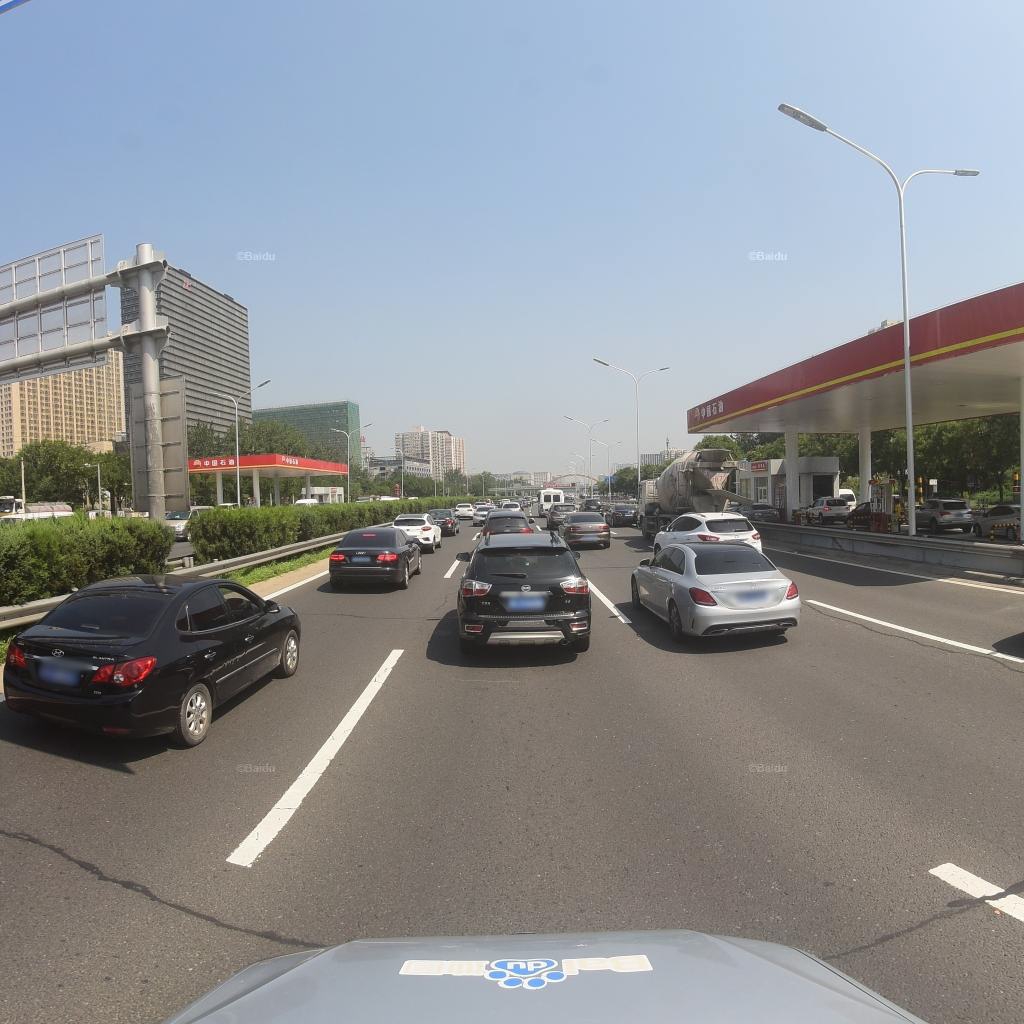
Region: Fengtai
Road damage annotations: transverse patch, longitudinal patch, transverse patch, transverse patch